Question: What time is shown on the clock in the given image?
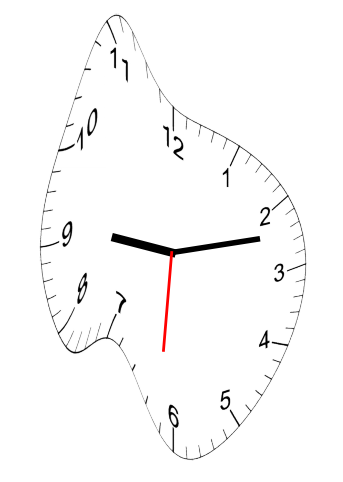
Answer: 09:12:31